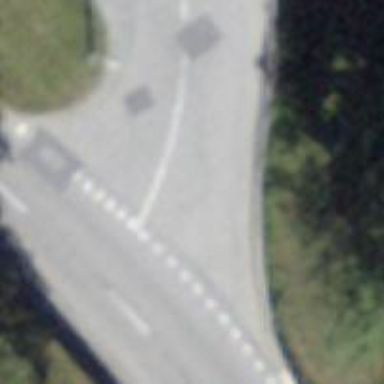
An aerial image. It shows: Road with "give way" sign.